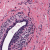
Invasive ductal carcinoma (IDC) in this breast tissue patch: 0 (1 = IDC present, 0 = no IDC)